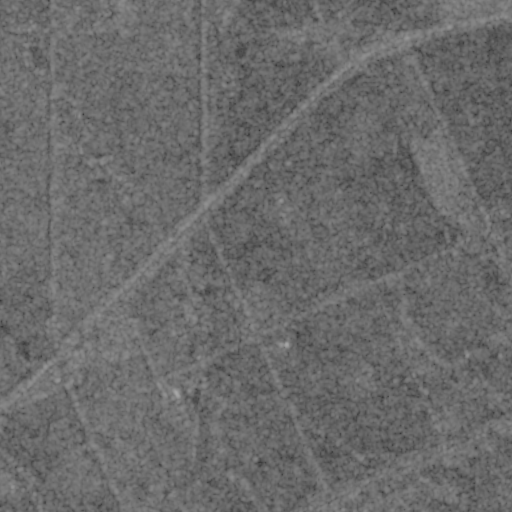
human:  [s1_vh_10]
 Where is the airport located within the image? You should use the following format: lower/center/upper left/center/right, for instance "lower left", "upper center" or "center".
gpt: The airport is located in the upper center of the image.
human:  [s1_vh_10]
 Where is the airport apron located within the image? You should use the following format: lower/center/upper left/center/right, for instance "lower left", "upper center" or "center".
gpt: The airport apron is located in the upper center of the image.
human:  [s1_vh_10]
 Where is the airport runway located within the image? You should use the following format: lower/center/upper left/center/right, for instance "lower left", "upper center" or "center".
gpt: The airport runway is located in the upper center of the image.
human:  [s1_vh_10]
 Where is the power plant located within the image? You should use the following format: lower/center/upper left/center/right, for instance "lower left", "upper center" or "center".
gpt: There is no power plant in the image.

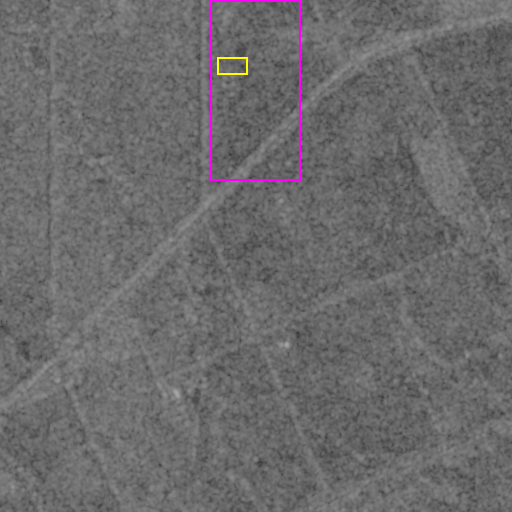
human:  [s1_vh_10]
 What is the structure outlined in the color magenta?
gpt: The structure outlined in magenta is an airport.
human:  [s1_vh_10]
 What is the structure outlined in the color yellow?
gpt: The structure outlined in yellow is an airport apron.
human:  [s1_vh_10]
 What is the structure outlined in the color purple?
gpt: There is no purple outline.